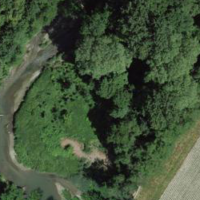
EUNIS habitat code: 52
Species observed at this site:
Allium ursinum
Lamium galeobdolon
Fagus sylvatica